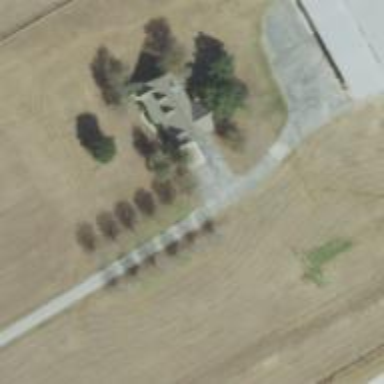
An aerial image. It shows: Driveway leading to service road.